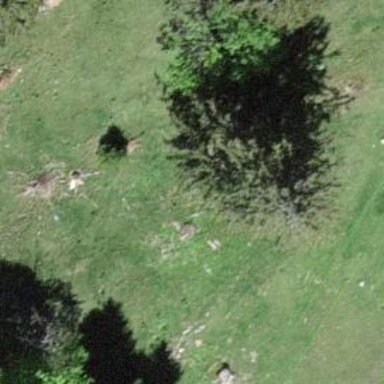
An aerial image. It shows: Needle-leaved tree in natural setting.